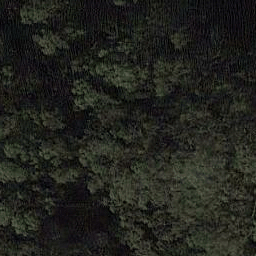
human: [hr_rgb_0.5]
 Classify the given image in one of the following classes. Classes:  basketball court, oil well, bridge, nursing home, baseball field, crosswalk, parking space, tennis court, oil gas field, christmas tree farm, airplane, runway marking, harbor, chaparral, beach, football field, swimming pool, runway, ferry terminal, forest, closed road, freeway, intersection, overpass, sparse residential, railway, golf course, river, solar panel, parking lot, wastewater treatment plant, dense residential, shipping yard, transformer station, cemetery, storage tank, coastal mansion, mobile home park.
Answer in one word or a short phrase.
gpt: forest